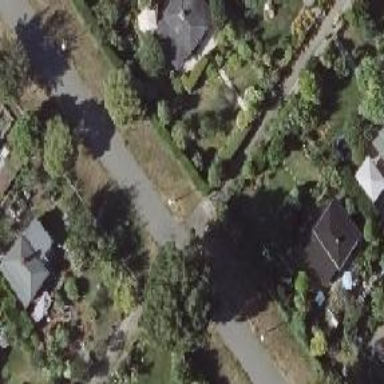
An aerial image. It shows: Footway along the road.